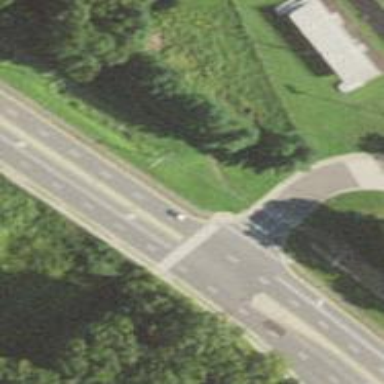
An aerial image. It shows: Marked crossing for cyclists on cycleway.